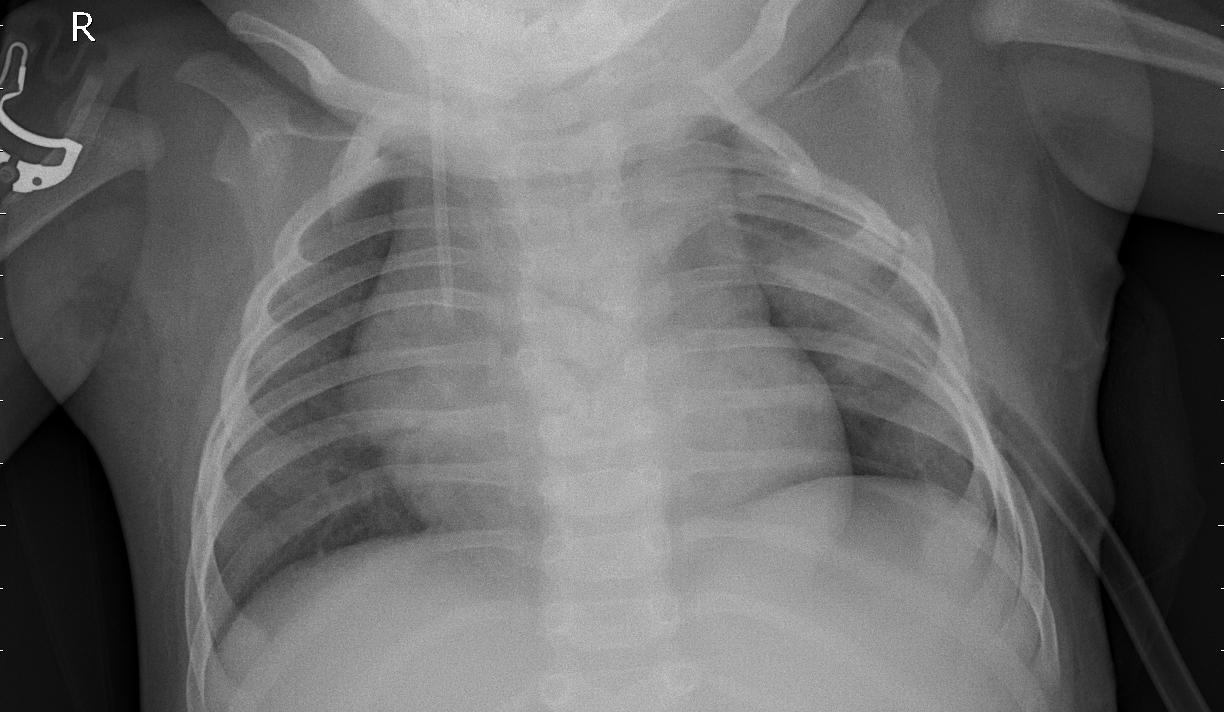
Diagnosis: PNEUMONIA